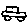
Label: car